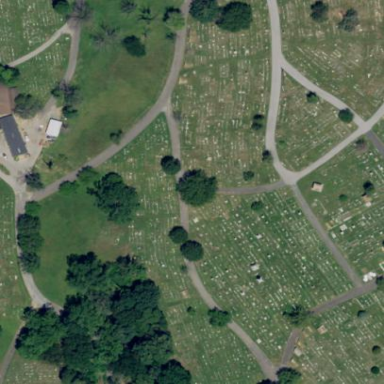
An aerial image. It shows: Sector in the cemetery.